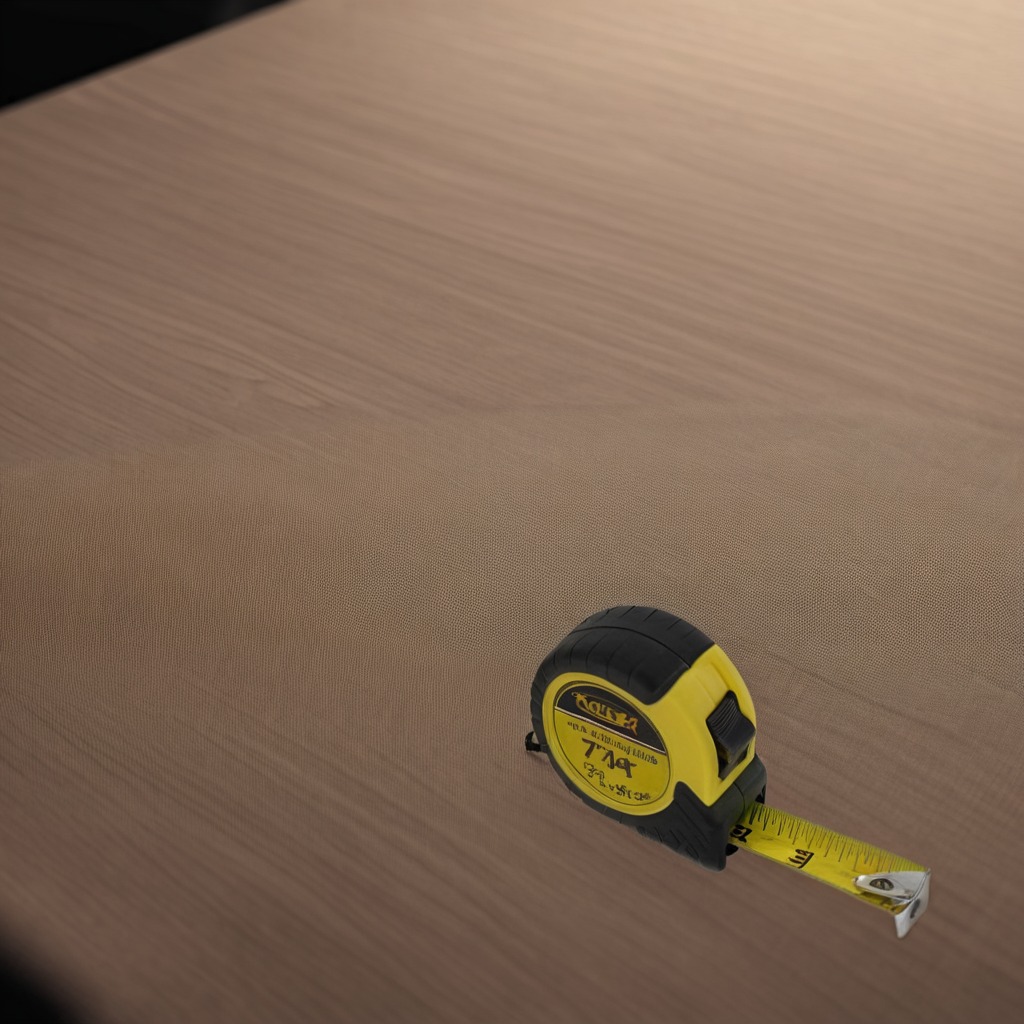
A measuring tape is lying on the wooden table.